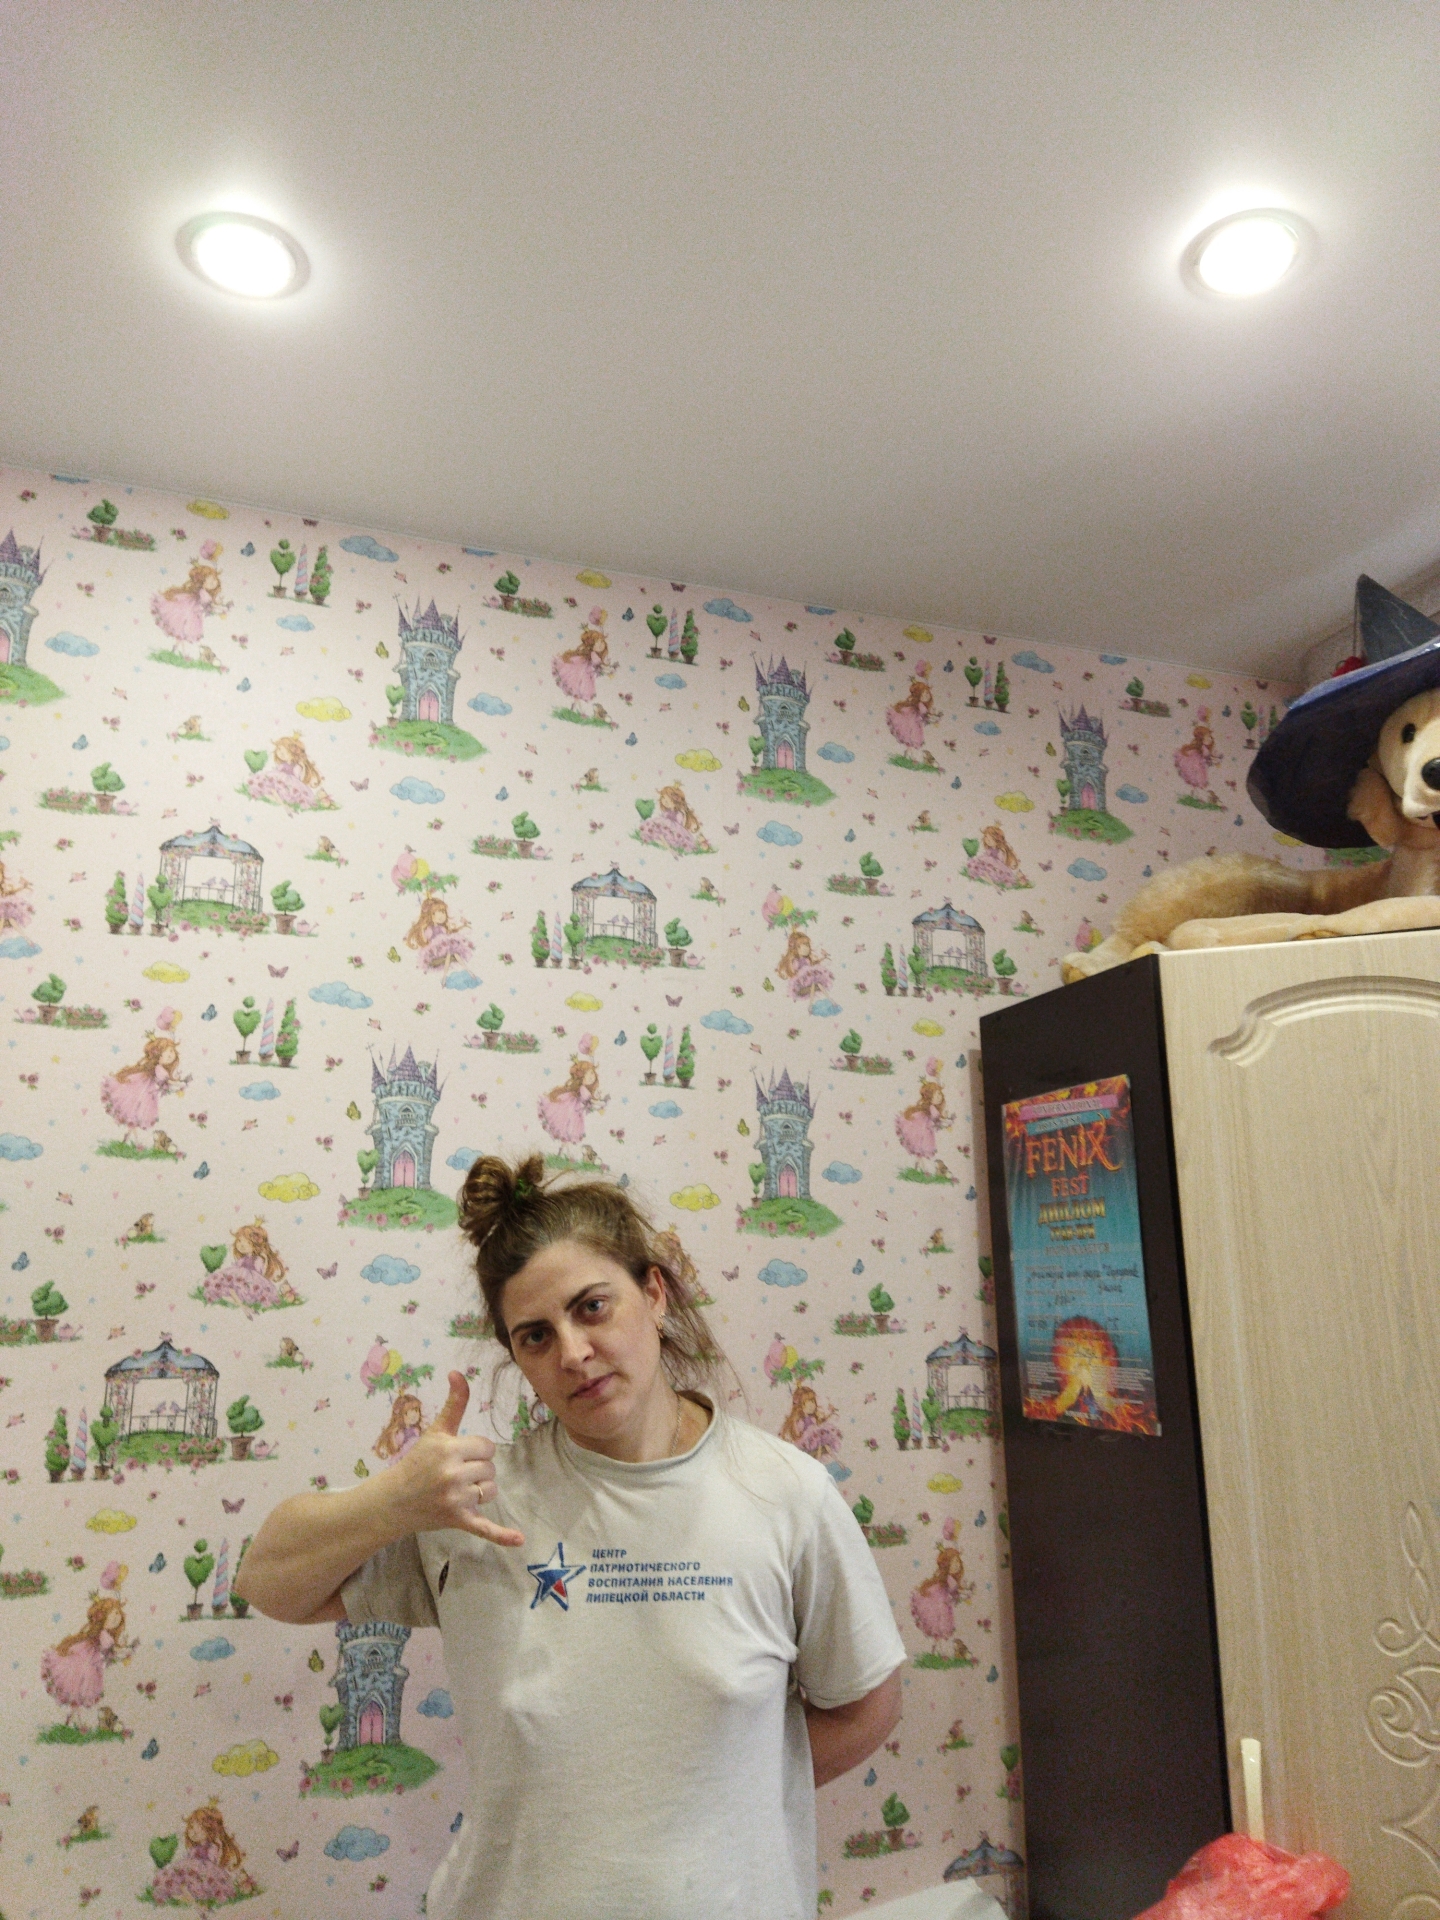
Label: clear